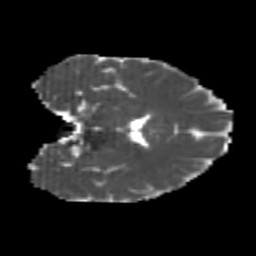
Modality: MD
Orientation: coronal
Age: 25
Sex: female
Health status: healthy
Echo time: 0.074 s